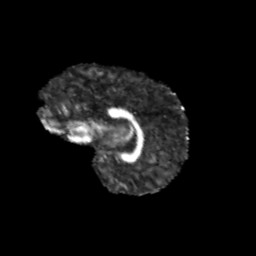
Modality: FA
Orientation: sagittal
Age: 10
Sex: female
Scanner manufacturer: siemens
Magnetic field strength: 3 T
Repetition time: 3.8 s
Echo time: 0.07 s